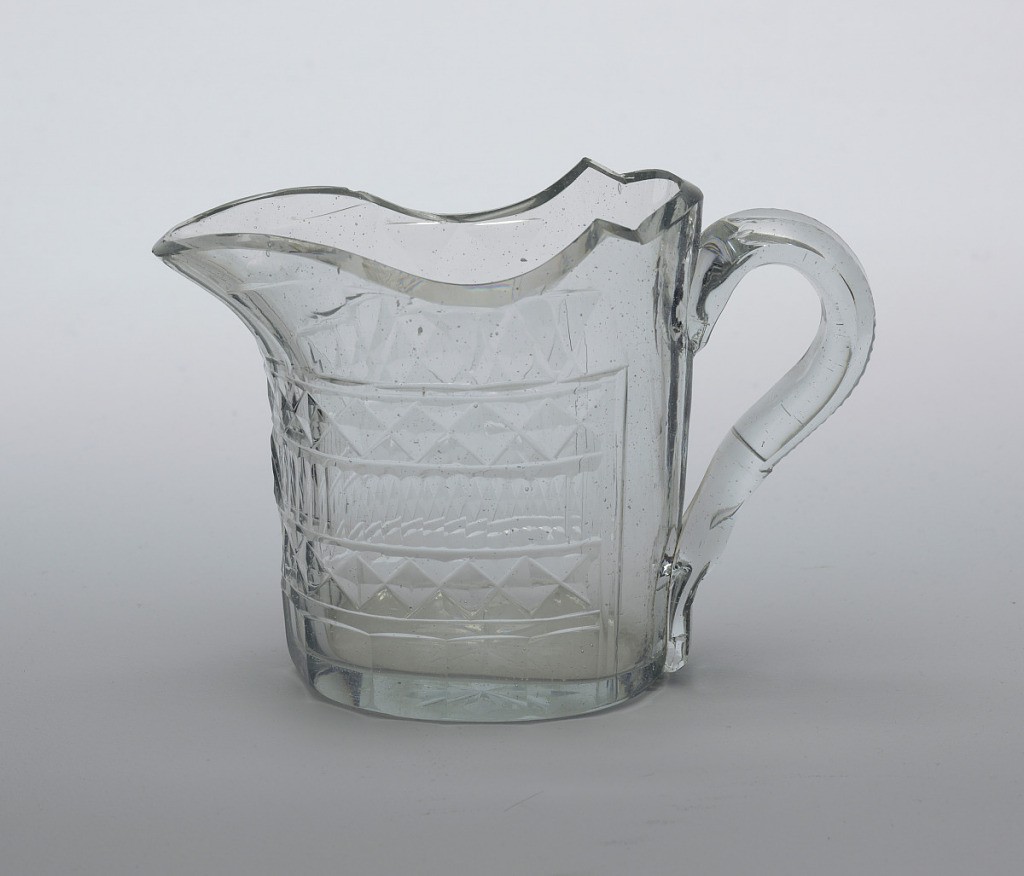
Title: Jug
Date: ca. 1800–10
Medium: glass
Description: Straigh-sided oval body with shaped lip, pouring spout, notched loop handlesides cut with sallow faceting under lip, then bands of diamonds, vertical flute, diamonds and wide flutes; a star on the bottom; glass bubbly, bluish